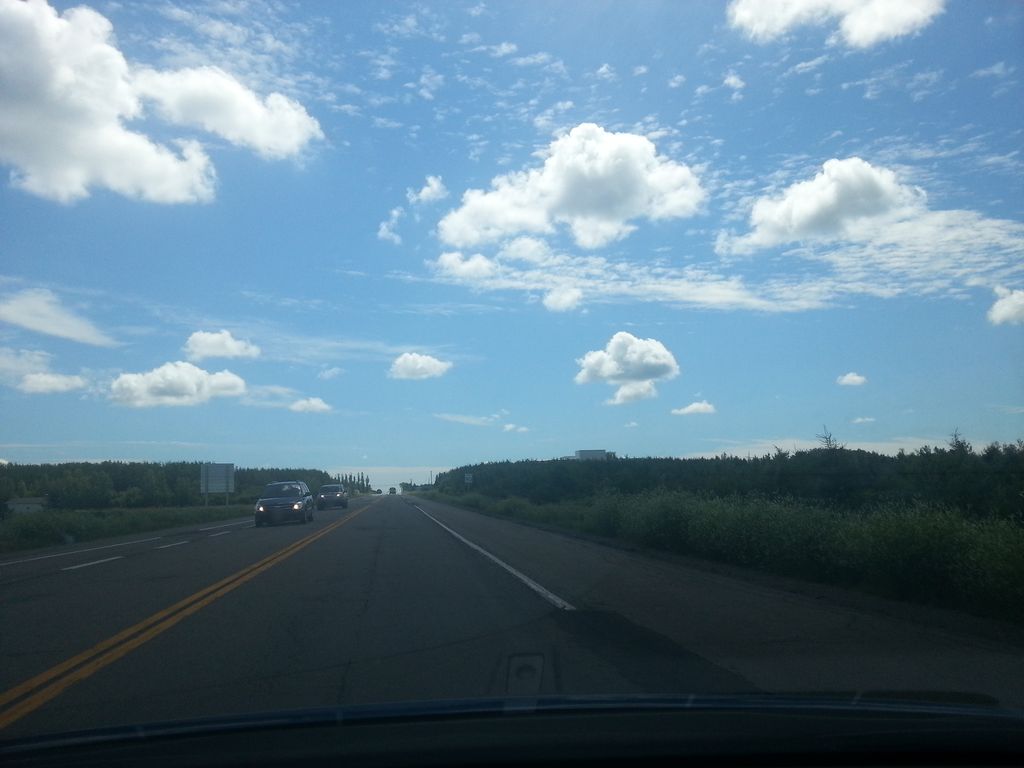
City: charlottetown